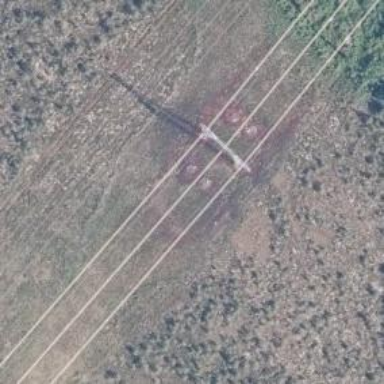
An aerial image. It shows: Power tower.